Question: All,
When I use the Directions-service from Google Maps, it seems like the map always goes to zoom level 0 (I get an overview of the whole map).
When I set the code for the directions in comment, the zoom level is working well.
This is my code:
'''
/**
* Update route
*/
updateRoute: function ()
{
// route
var start = "Belgium";
var end = "France";
var request =
{
origin:start,
destination:end,
travelMode: google.maps.DirectionsTravelMode.DRIVING
};
var directionsDisplay = new google.maps.DirectionsRenderer();
var directionsService = new google.maps.DirectionsService();
directionsDisplay.setMap(this.items.items[0].map);
directionsService.route(request, function(response, status)
{
if (status == google.maps.DirectionsStatus.OK)
{
directionsDisplay.setDirections(response);
}
});
}
'''
This is what I get:

Hopefully someone can help me with this?
Thanks in advance!
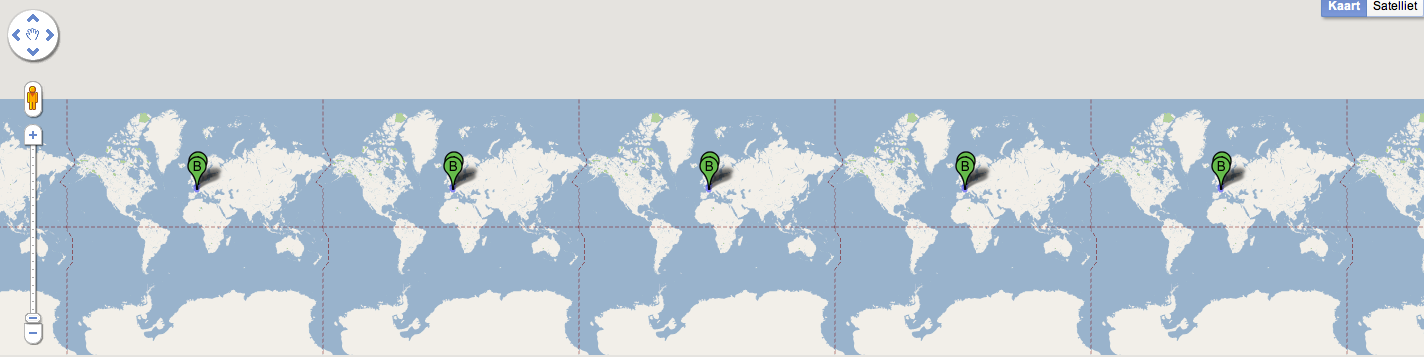
Answer: The map automatically zooms out to the range required to display the entire route.... I tried ur code.... If you select the start and origin as two places closer (preferably the same area/city) then the zoom level goes down to like 15-16 depending on the distance....
Since you've basically selected Belgium and France (both of which are really broad areas and not a single map point (so to speak) the zoom level goes down to 1 :)
Hope this helps